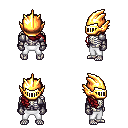
a pixel art fantasy rpg character, male body template, skeleton, steel arm armor, white pants, brunette right-swept hairstyle, gold helm, metal gloves, four views (front, back, left, right), 2x2 character sprite sheet, small pixel art, hard edges, no anti-aliasing